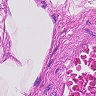
Metastatic tissue present: no